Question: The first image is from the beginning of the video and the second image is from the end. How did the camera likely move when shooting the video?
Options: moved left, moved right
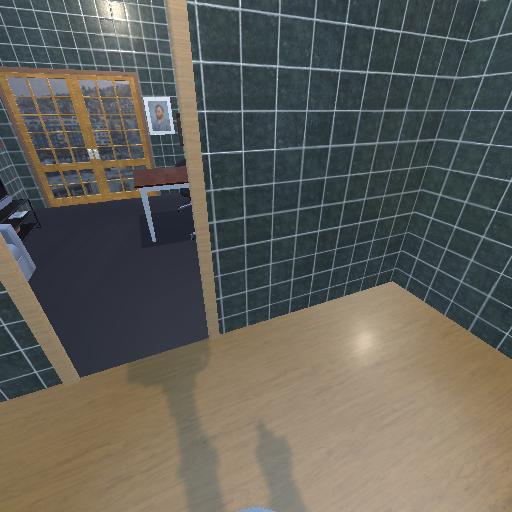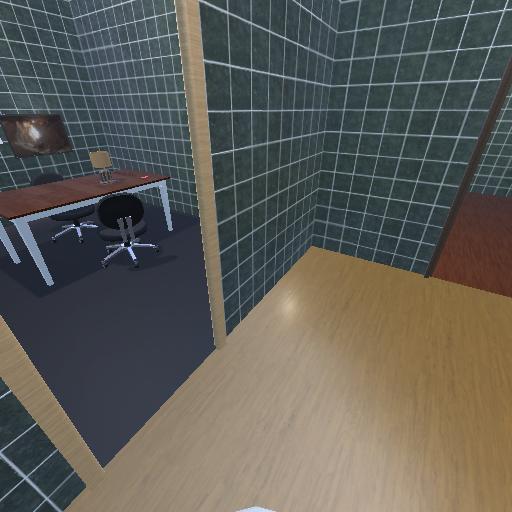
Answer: moved left